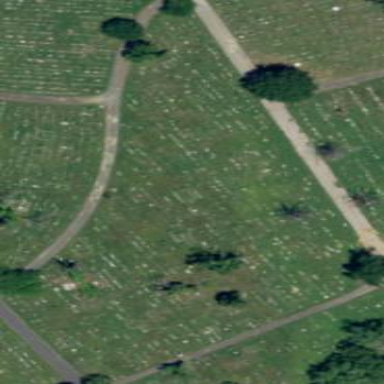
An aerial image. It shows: Sector within cemetery.